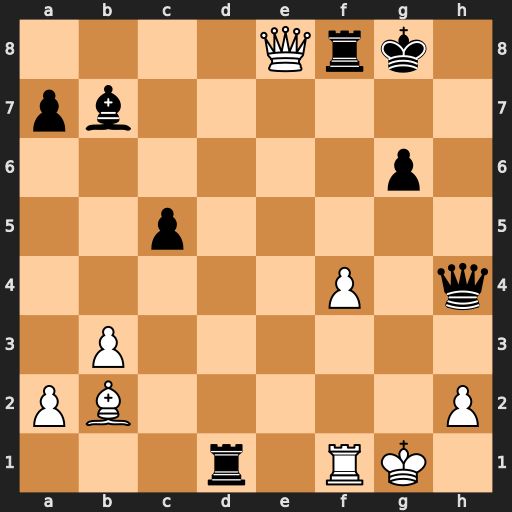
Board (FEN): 4Qrk1/pb6/6p1/2p5/5P1q/1P6/PB5P/3r1RK1
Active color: w
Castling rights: -
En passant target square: -
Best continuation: Qxg6#